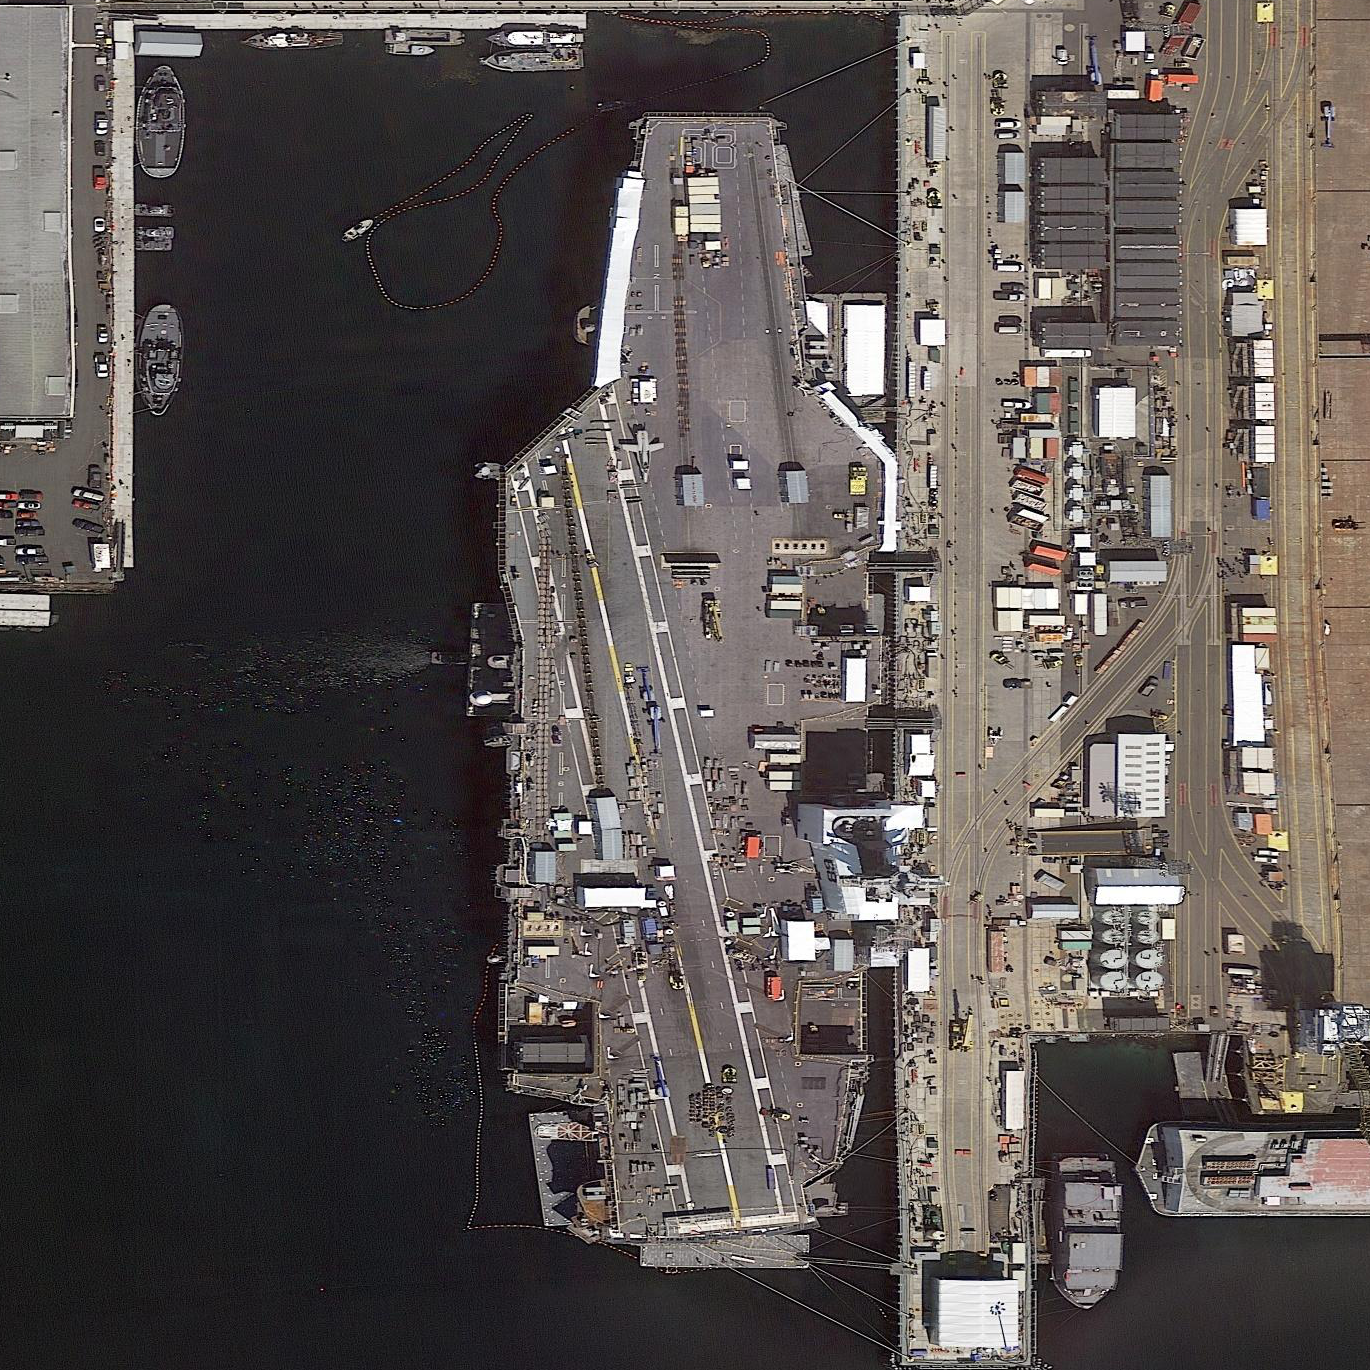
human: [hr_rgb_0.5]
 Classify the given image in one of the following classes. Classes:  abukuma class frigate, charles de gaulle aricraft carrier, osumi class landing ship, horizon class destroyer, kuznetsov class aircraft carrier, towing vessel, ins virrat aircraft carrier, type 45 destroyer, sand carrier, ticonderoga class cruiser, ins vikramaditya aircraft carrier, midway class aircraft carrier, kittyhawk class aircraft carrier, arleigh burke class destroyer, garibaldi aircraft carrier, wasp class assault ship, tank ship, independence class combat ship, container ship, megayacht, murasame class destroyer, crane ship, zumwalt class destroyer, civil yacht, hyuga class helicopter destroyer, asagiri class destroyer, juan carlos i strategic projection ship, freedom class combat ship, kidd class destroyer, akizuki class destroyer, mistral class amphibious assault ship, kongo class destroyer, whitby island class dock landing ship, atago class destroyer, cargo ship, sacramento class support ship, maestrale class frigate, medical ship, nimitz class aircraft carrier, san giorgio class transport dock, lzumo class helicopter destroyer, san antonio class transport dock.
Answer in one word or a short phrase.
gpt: Nimitz class aircraft carrier